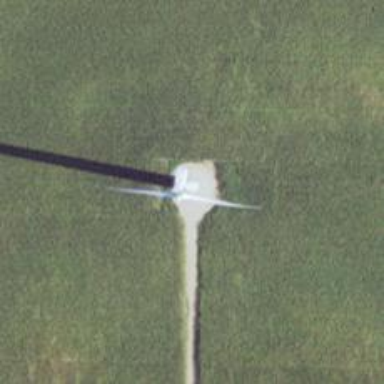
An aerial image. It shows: Wind generator with horizontal axis. The generator is wind turbine.